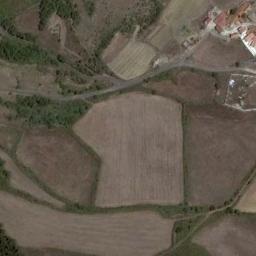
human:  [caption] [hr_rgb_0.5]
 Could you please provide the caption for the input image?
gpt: Many roads and buildings next to many irregularly shaped brown fields .

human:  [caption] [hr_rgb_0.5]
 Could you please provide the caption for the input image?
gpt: There are four parallel paths between the terraces .

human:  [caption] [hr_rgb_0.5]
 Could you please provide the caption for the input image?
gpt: There are many green plants on the terrace .

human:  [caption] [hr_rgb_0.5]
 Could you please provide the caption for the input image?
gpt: The bare terrace is next to some houses and trees .

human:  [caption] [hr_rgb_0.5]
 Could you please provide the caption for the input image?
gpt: There are some brown terraces of different sizes .